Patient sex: M
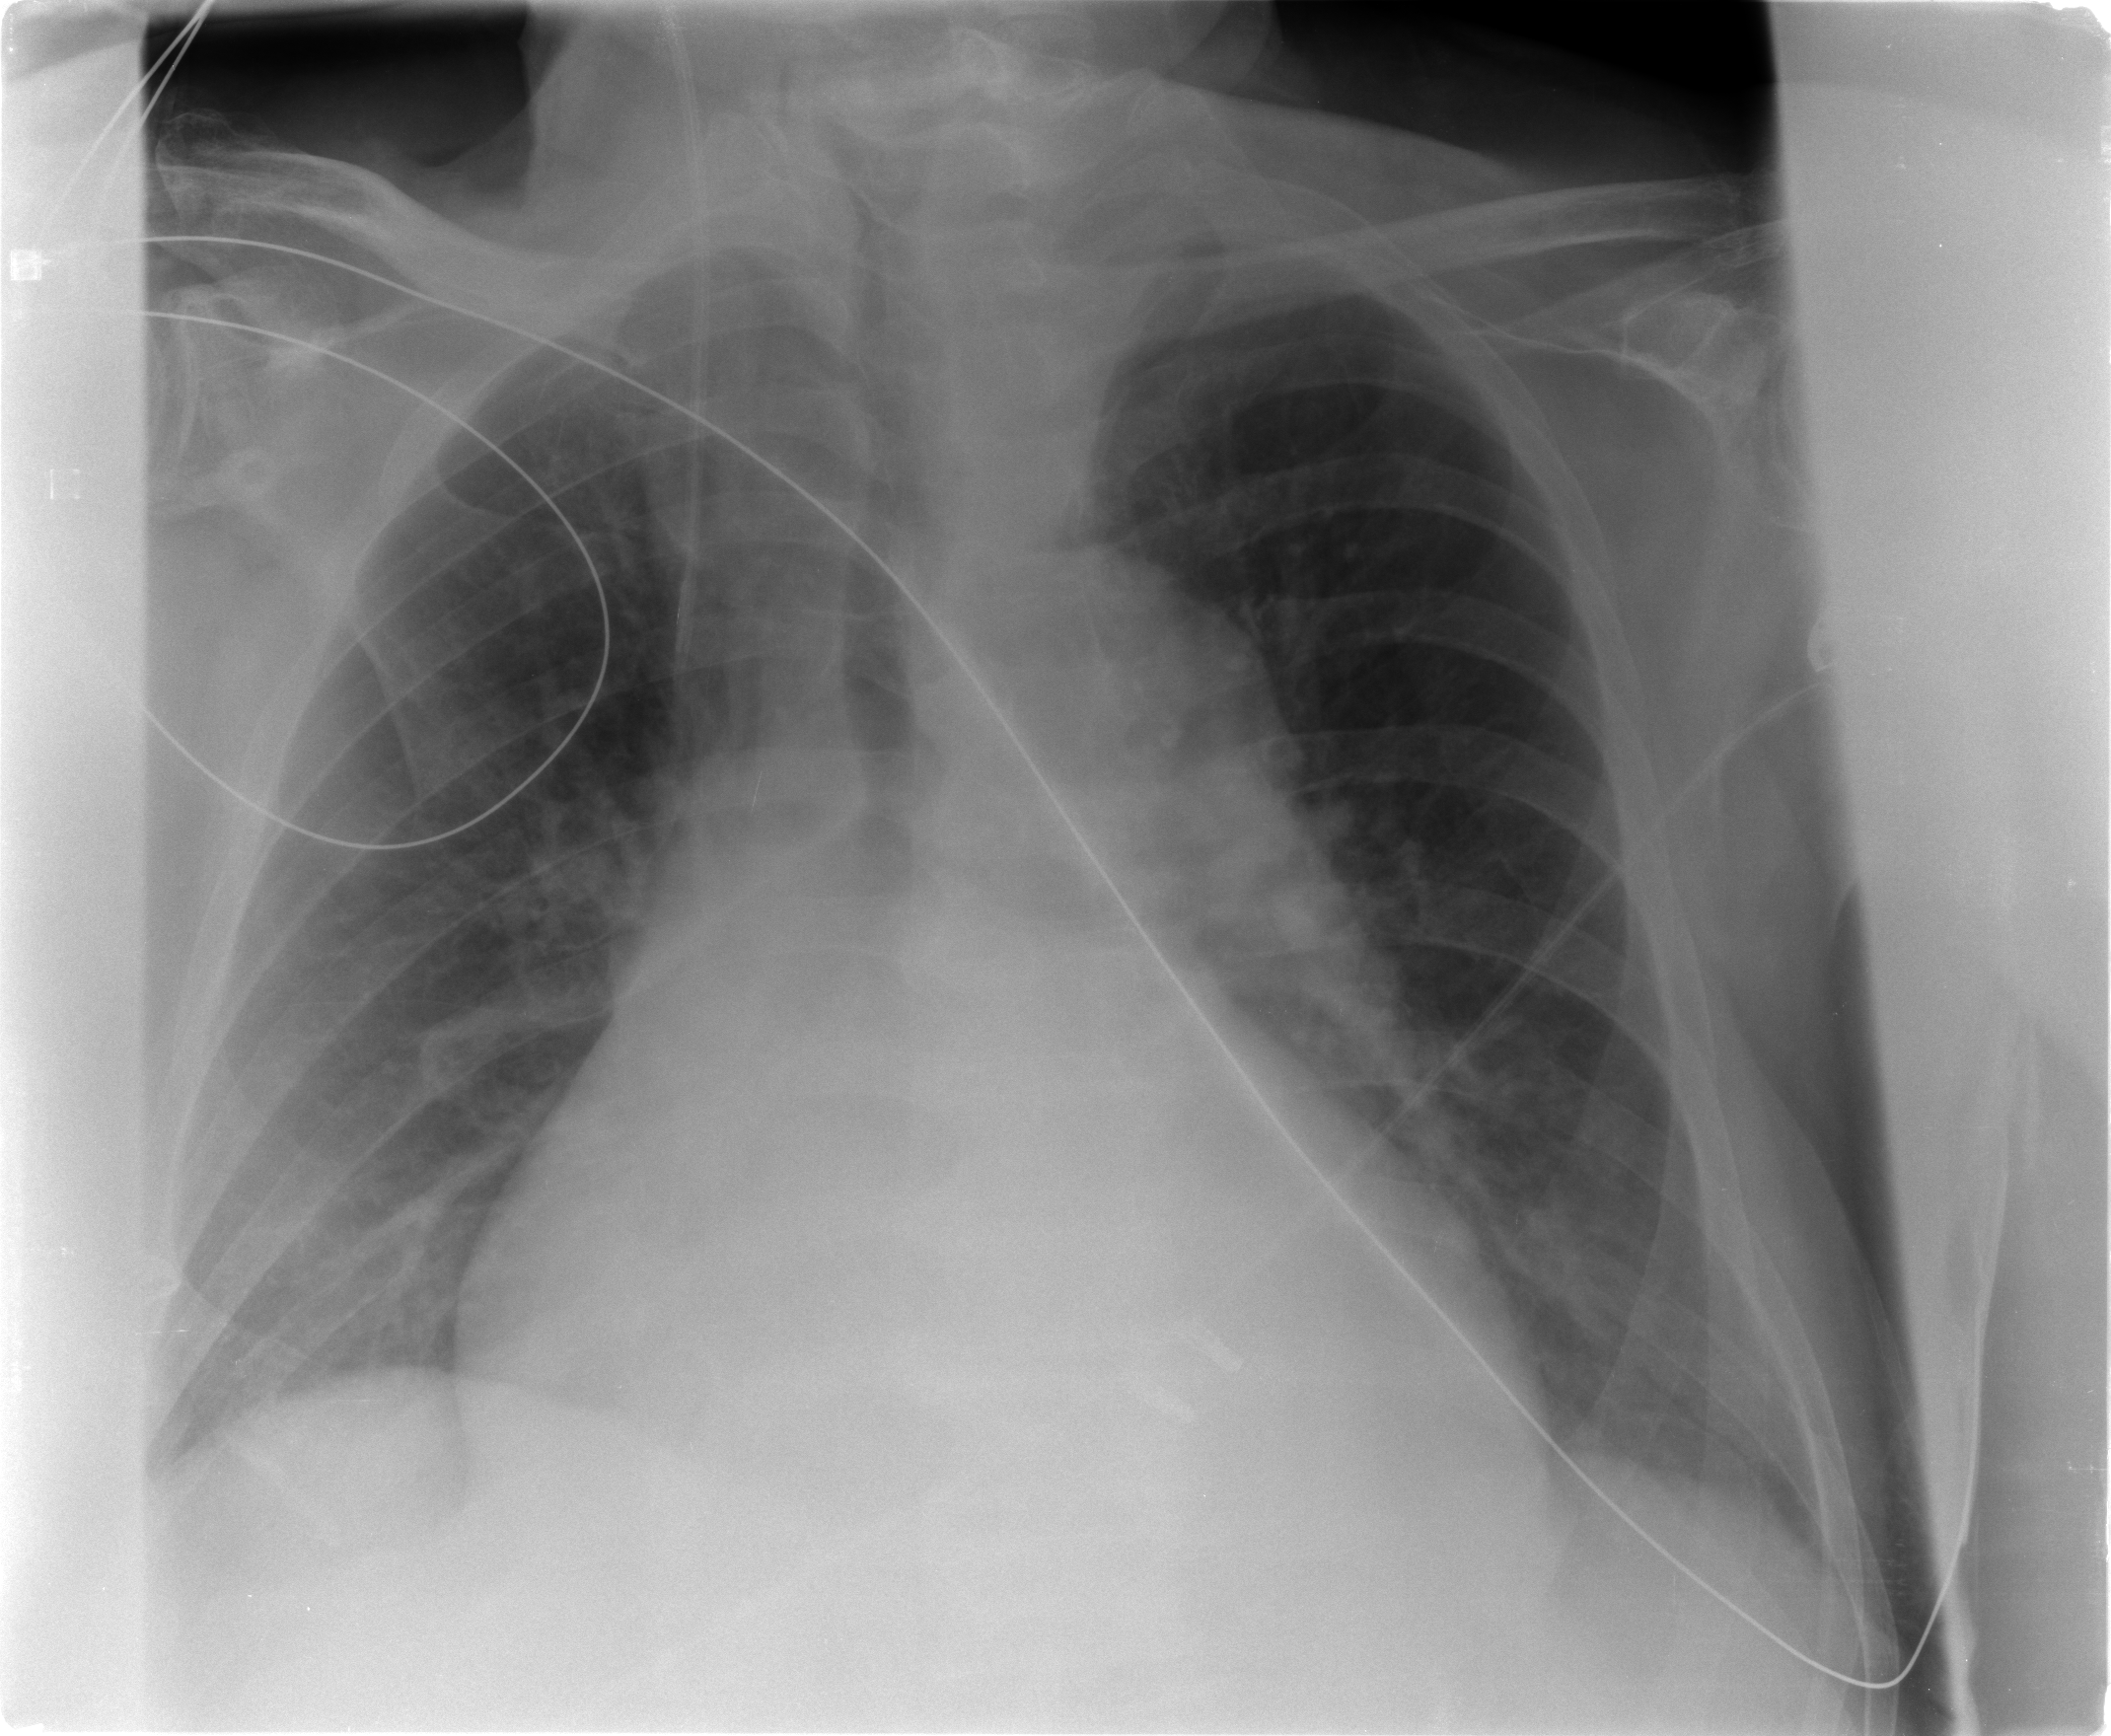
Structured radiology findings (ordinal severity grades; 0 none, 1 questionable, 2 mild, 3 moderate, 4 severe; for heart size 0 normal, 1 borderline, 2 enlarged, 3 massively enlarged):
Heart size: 3
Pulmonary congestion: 1
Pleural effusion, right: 1
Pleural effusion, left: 2
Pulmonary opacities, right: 0
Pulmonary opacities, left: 0
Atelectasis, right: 2
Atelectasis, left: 2